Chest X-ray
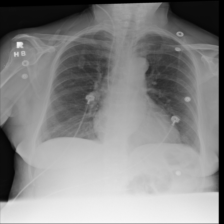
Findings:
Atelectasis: negative
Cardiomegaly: negative
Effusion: negative
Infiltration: negative
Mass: negative
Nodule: negative
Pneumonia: negative
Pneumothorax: negative
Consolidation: negative
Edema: negative
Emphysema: negative
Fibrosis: negative
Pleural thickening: negative
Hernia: negative